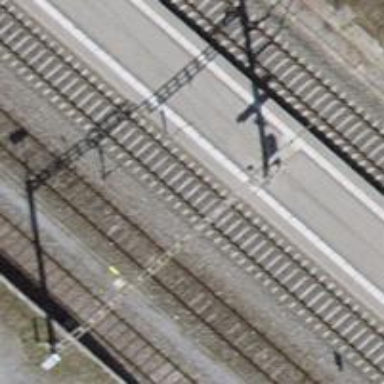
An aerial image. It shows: Railway track with contact lines for electrification.